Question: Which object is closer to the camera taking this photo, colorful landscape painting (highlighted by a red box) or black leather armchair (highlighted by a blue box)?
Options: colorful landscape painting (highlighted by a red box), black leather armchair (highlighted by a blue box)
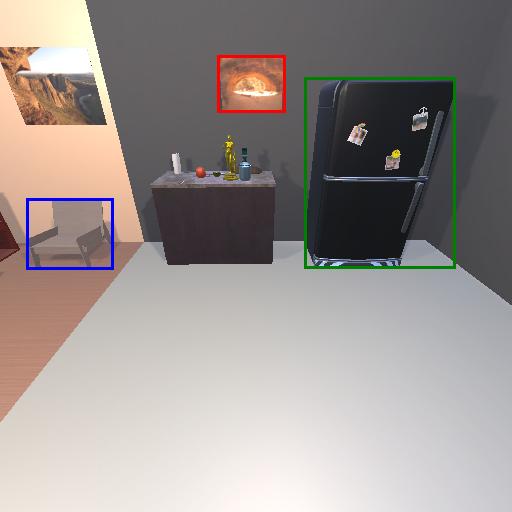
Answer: colorful landscape painting (highlighted by a red box)